Question: Here is my Screen

I am trying to use data tables
I am having this in the main page
'''
$('#student-listing-table').dataTable();
$('#student-listing-table').find('label').html('Search By Name');
$('.dataTables_filter').wrap('<div class="Filter_wrap"><label>Account Status: <select name="Accountstatus" class="AccountstatusOption searchFilterAdded"><option value="1">Active</option><option value="2">Blocked</option></select></label><label>Availability: <select name="Avialbility" class="AvialbilityStatus searchFilterAdded"><option value="1">Online</option><option value="2">Offline</option></select></label></div>');
'''
And here is my Table
'''
<table class="student-listing-table" id="student-listing-table">
<thead>
<tr>
<th>
Photo
</th>
<th>
Contact Details
</th>
<th>
Taxi Plate Number
</th>
<th>
License Number
</th>
<th>
Activation Code
</th>
<th>
Account Status
</th>
<th>
Availablity
</th>
<th>
Action
</th>
</tr>
</thead>
<tbody>
<tr>
<td>
<div class="studen-list-photo">
<img src="http://localhost/masnataxi/public/assets/uploads/driverimage/AC6751-DriverPhoto.png" class="student-listing-photo" alt="Driver Photo">
</div>
</td>
<td>
<span class="drive-name">
Sulthan Allaudeen
</span>
<span class='drive-phone'>
<PHONE>
</span>
</td>
<td>
taxi no plate
</td>
<td>
9999
</td>
<td>
AC6751
</td>
<td>
<span class='account-blocked'>
</span>
<td>
<span class='avial-offline'>
</span>
</td>
<td>
<a href="http://localhost/masnataxi/editdriver/3">
<button class="edtit-btn btn-sm">
<span class="icon">
</span>
</button>
</a>
<a href="javascript:;" id="http://localhost/masnataxi/deletedriver/3" class="btnOpenDialog">
<button class="delete-btn btn-sm">
<span class="icon">
</span>
</button>
</a>
</td>
</tr>
<tr>
<td>
<div class="studen-list-photo">
<img src="http://localhost/masnataxi/public/assets/images/profile-inner.png" class="student-listing-photo" alt="Driver Photo">
</div>
</td>
<td>
<span class="drive-name">
ram kumar
</span>
<span class='drive-phone'>
<PHONE>
</span>
</td>
<td>
taxi no plate
</td>
<td>
9999
</td>
<td>
AC7262
</td>
<td>
<span class='account-active'>
</span>
<td>
<span class='avial-offline'>
</span>
</td>
<td>
<a href="http://localhost/masnataxi/editdriver/4">
<button class="edtit-btn btn-sm">
<span class="icon">
</span>
</button>
</a>
<a href="javascript:;" id="http://localhost/masnataxi/deletedriver/4" class="btnOpenDialog">
<button class="delete-btn btn-sm">
<span class="icon">
</span>
</button>
</a>
</td>
</tr>
<tr>
<td>
<div class="studen-list-photo">
<img src="http://localhost/masnataxi/public/assets/images/profile-inner.png" class="student-listing-photo" alt="Driver Photo">
</div>
</td>
<td>
<span class="drive-name">
test tetete
</span>
<span class='drive-phone'>
33
</span>
</td>
<td>
et
</td>
<td>
te
</td>
<td>
AC3031
</td>
<td>
<span class='account-active'>
</span>
<td>
<span class='avial-offline'>
</span>
</td>
<td>
<a href="http://localhost/masnataxi/editdriver/5">
<button class="edtit-btn btn-sm">
<span class="icon">
</span>
</button>
</a>
<a href="javascript:;" id="http://localhost/masnataxi/deletedriver/5" class="btnOpenDialog">
<button class="delete-btn btn-sm">
<span class="icon">
</span>
</button>
</a>
</td>
</tr>
</tbody>
</table>
'''
I tried this <URL> to get the select filter and tried with the following code. It didn't worked when i change the dropdown
Note :
I can able to print '0' and '1' for the active and inactive in hidden form, will that help in the select filter.
I also tried in from this <URL>
Please help to implement the select filter using the data table.
'''
$(document).ready(function(){
$('#example').dataTable()
.columnFilter({
aoColumns: [ { type: "select", values: [ 'Gecko', 'Trident', 'KHTML', 'Misc', 'Presto', 'Webkit', 'Tasman'] },
{ type: "text" },
null,
{ type: "number" },
{ type: "select" }
]
});
});
'''
## Update :
'''
$(document).ready(function() {
$('#driver-listing-table').DataTable( {
initComplete: function () {
var api = this.api();
api.columns().indexes().flatten().each( function ( i ) {
var column = api.column( i );
var select = $('<select><option value=""></option></select>')
.appendTo( $(column.footer()).empty() )
.on( 'change', function () {
var val = $.fn.dataTable.util.escapeRegex(
$(this).val()
);
column
.search( val ? '^'+val+'$' : '', true, false )
.draw();
} );
column.data().unique().sort().each( function ( d, j ) {
select.append( '<option value="'+d+'">'+d+'</option>' )
} );
} );
}
} );
$('#driver-listing-table').find('label').html('Search By Name');
$('.dataTables_filter').wrap('<div class="Filter_wrap"><label>Account Status: <select name="Accountstatus" class="AccountstatusOption searchFilterAdded"><option value="1">Active</option><option value="2">Blocked</option></select></label><label>Availability: <select name="Avialbility" class="AvialbilityStatus searchFilterAdded"><option value="1">Online</option><option value="2">Offline</option></select></label></div>');
} );
</script>
'''
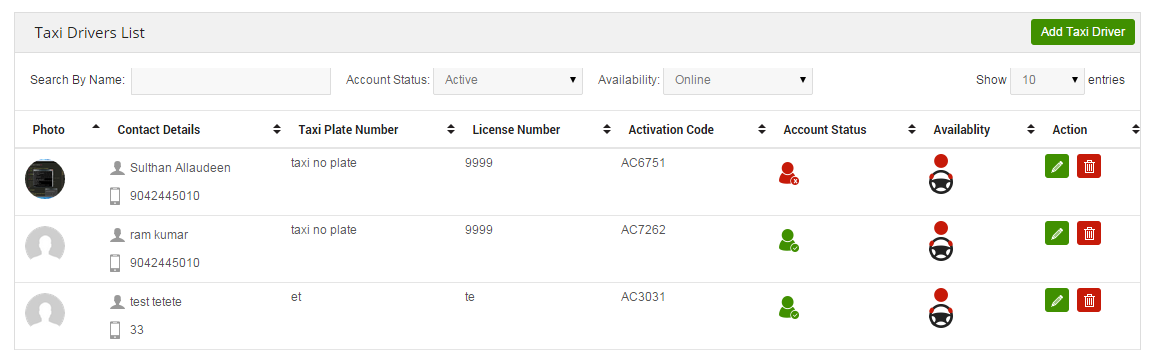
Answer: You don't need to have anything special in your jquery
Just include the tfoot in your table
'''
<tfoot>
<tr>
<th></th>
<th></th>
<th></th>
<th></th>
<th></th>
</tr>
</tfoot>
'''
And if you use datatables it should automatically fill the dropdown filter for you.
Here is the only script that you need to add in your head section
'''
$(document).ready(function() {
$('#example').DataTable( {
initComplete: function () {
var api = this.api();
api.columns().indexes().flatten().each( function ( i ) {
var column = api.column( i );
var select = $('<select><option value=""></option></select>')
.appendTo( $(column.footer()).empty() )
.on( 'change', function () {
var val = $.fn.dataTable.util.escapeRegex(
$(this).val()
);
column
.search( val ? '^'+val+'$' : '', true, false )
.draw();
} );
column.data().unique().sort().each( function ( d, j ) {
select.append( '<option value="'+d+'">'+d+'</option>' )
} );
} );
}
} );
} );
'''